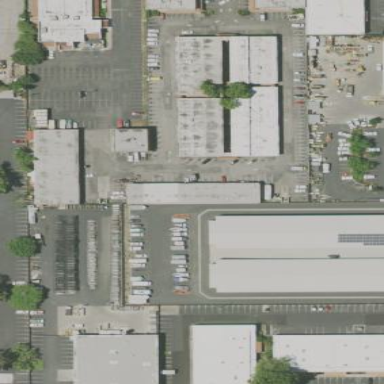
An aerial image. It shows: Commercial area.